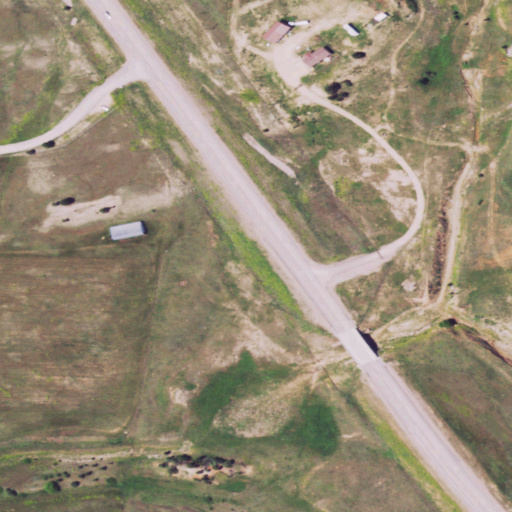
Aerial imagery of valley in Wyoming named Gillette Canyon containing grassland, low intensity development, medium intensity development, open development, and evergreen forest